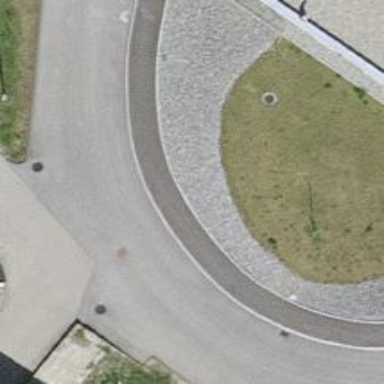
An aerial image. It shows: Sidewalk along the footway.